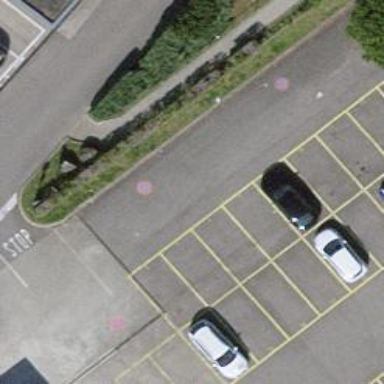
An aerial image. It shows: Footway with surface made of sett.